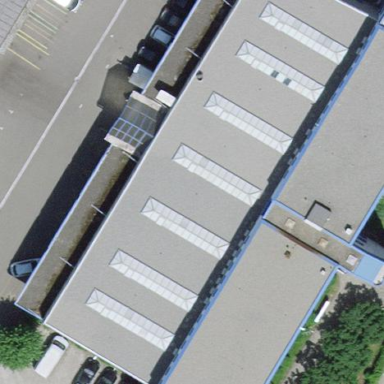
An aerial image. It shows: Industrial building.